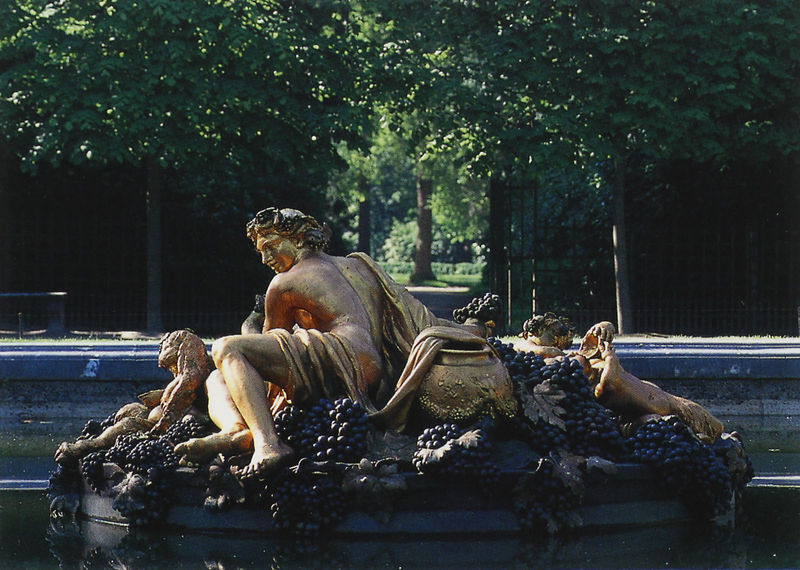
Titel: Bacchus- oder Herbstbrunnen
Künstler: Gaspard Marsy
Standort: Versailles, Schlossgarten (EU - F)
Schlagwörter: akt, blau, blätter, gott, haut, mann, nackt, vogel, wasser, bäume, gelb, grün, landschaft, teich, frau, profil, schwarz, park, tuch, zaun, fest, gelage, barock, falten, schale, stein, gitter, gold, sitzend, brunnen, rund, engel, früchte, garten, krug, putto, skulptur, trauben, vase, topf, sommer, bank, figuren, wein, bildhauerei, bronze, plastik, junge, tor, foto, fotografie, eingang, kranz, orgie, photo, pforte, weintrauben, antik, bacchus, faun, weinblätter, putten, apollo, dionysos, monster, bachus, potto, brunnenschale, öffentlicher raum, fofo, kelter, bacchen